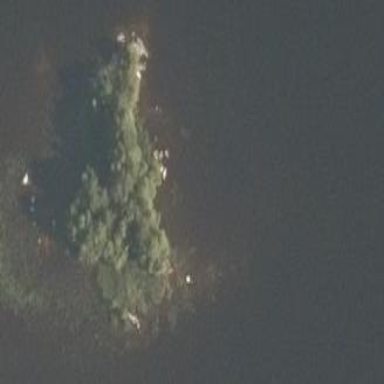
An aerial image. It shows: Island.